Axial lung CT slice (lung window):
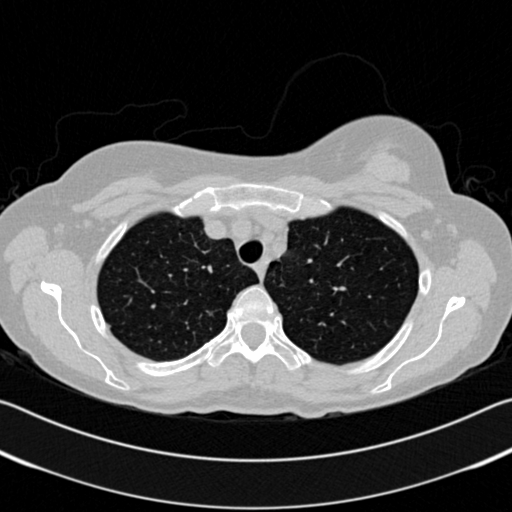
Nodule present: no